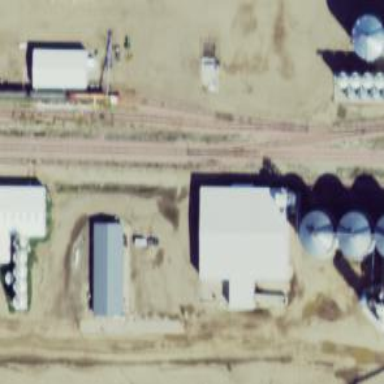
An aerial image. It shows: Railway siding with rails.